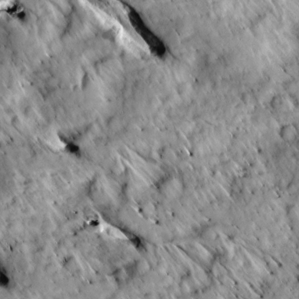
Label: non_frost